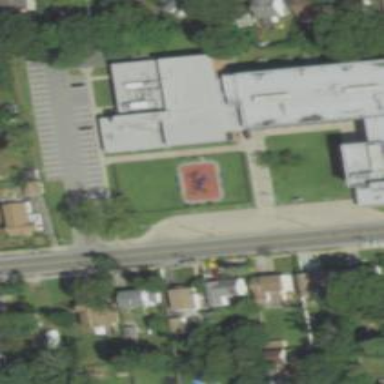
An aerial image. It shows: School.